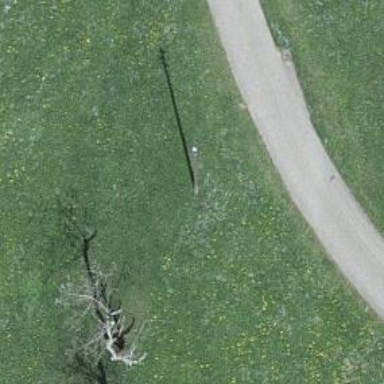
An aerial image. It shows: Utility pole as the man-made structure.